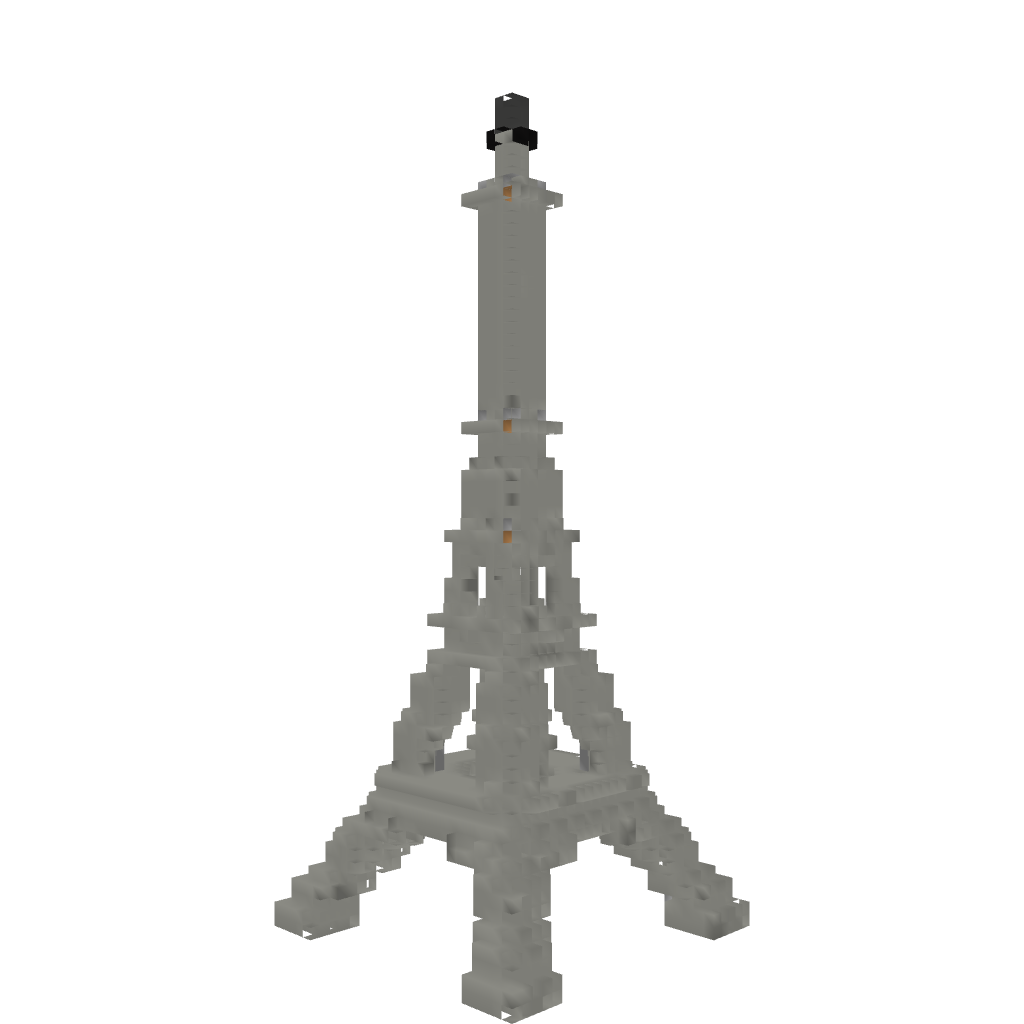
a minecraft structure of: Eiffel Tower